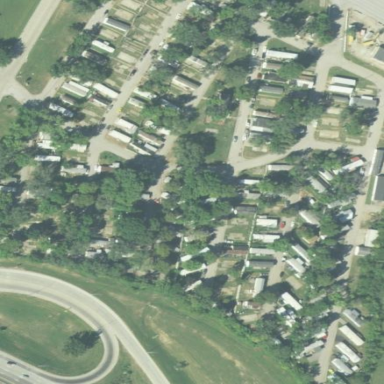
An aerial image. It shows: Residential area known as trailer park.